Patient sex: M
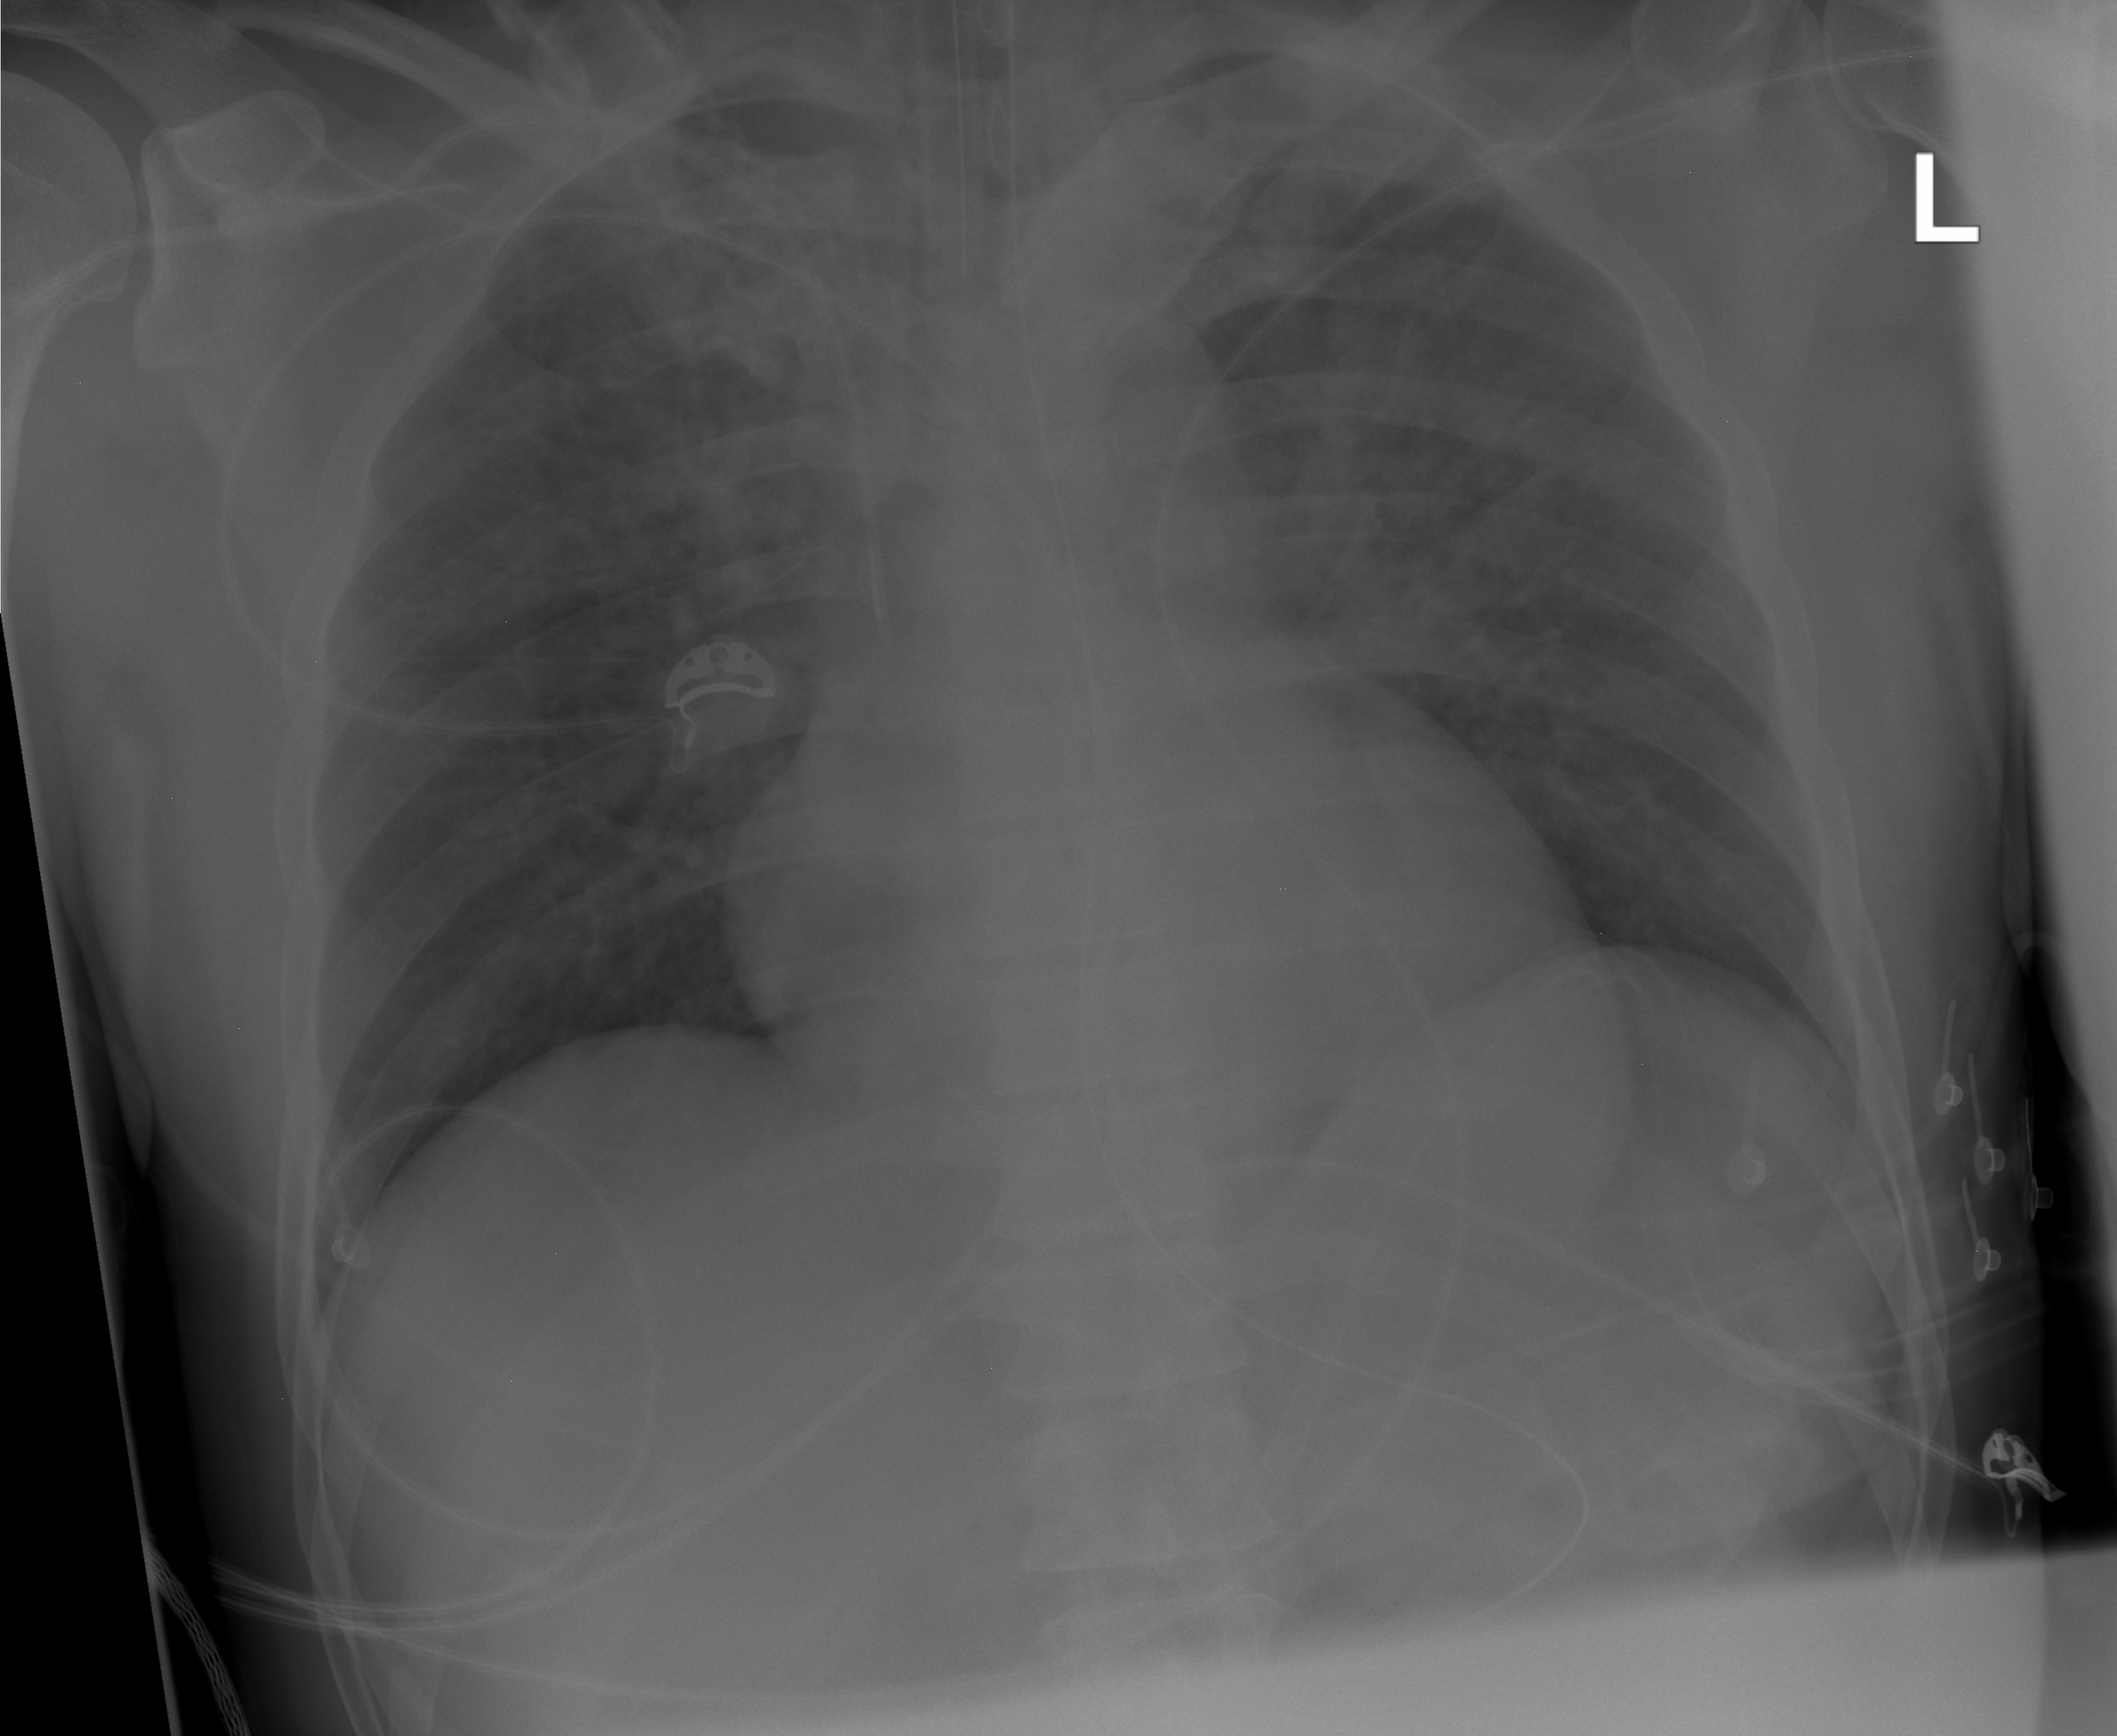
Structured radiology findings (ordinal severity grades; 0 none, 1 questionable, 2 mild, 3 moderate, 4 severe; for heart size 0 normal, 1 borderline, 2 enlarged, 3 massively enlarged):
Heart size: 2
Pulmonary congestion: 2
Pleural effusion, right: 0
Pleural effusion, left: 0
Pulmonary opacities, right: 0
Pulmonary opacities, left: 0
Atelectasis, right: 2
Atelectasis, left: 2